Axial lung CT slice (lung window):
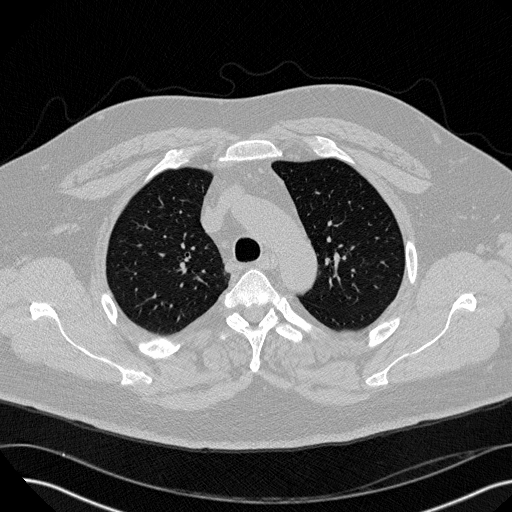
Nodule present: no